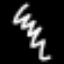
Label: squiggle